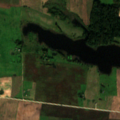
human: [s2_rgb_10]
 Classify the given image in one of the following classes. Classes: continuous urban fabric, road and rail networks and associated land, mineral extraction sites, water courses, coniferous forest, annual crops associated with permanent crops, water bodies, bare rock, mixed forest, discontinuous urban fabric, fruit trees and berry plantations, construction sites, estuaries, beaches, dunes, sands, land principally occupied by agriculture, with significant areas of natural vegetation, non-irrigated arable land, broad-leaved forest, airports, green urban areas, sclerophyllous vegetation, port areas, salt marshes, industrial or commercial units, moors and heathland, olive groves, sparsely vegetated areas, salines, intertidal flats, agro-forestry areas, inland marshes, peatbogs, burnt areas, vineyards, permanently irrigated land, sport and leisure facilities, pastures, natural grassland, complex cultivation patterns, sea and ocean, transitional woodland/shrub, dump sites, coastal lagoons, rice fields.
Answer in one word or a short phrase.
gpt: non-irrigated arable land, complex cultivation patterns, land principally occupied by agriculture, with significant areas of natural vegetation, water bodies